Interaction volume radius: 5 \u00c5
Interaction volume height: 25 \u00c5
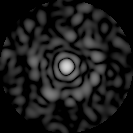
Disorder parameter: 0.8831